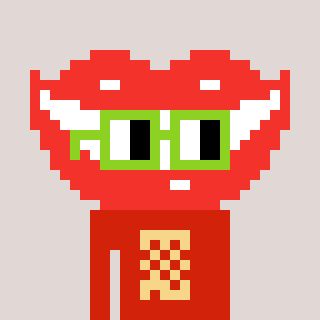
a pixel art character with square light green glasses, a smile-shaped head and a red-colored body on a warm background